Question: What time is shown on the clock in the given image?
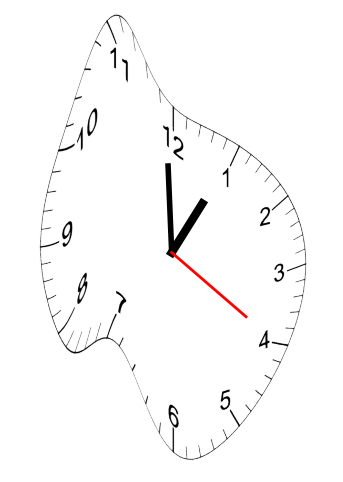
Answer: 12:59:20